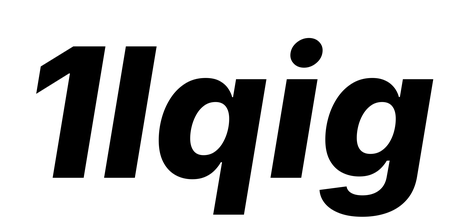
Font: Inter-Italic_ExtraBold_Italic